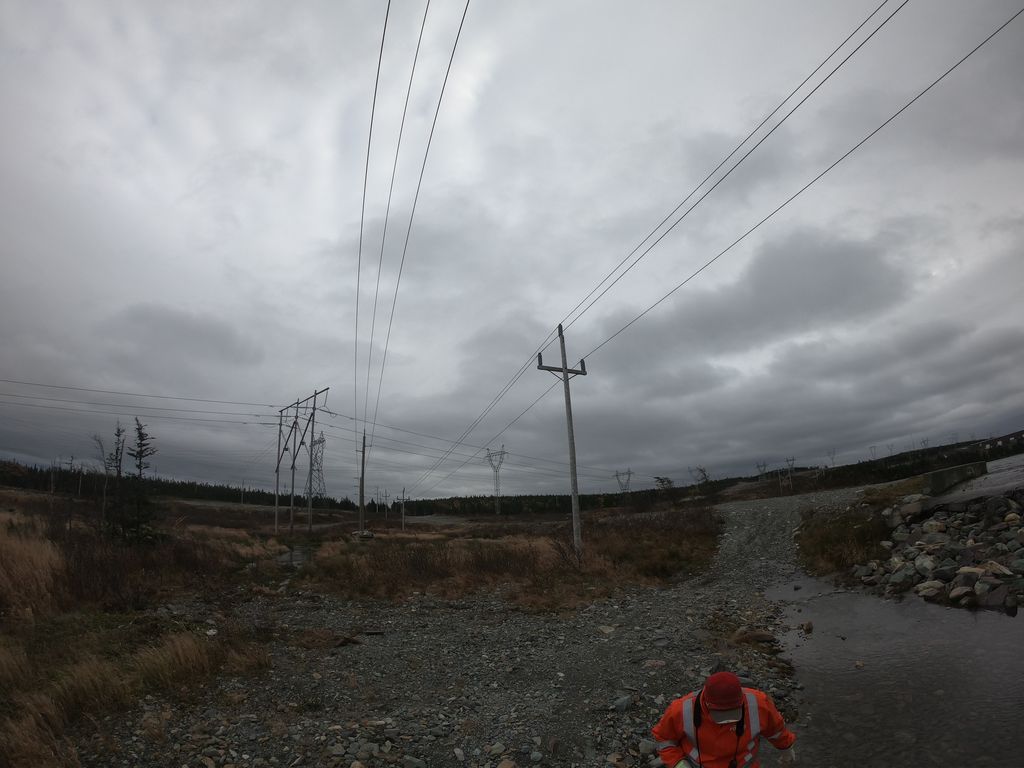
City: st_johns